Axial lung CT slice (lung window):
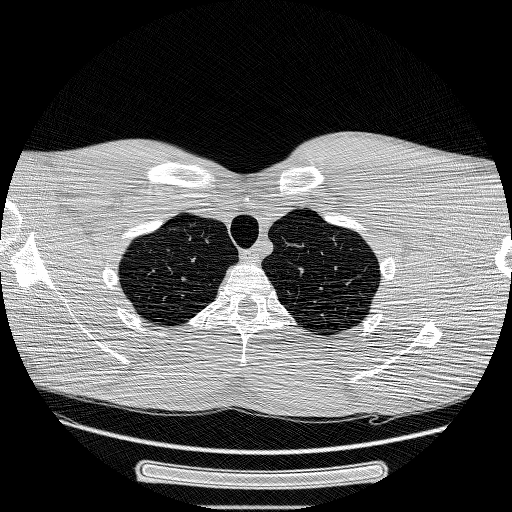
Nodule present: no